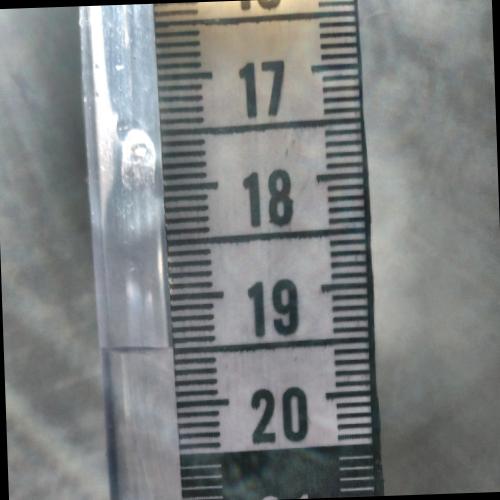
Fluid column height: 19.5 cm